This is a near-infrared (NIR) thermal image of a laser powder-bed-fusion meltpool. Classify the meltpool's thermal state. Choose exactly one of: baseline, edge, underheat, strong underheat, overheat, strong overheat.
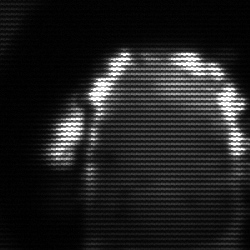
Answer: baseline